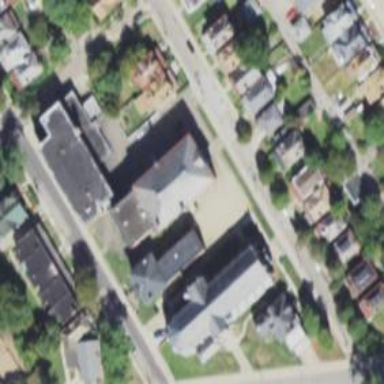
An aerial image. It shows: Historic school.